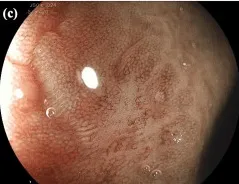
Upper endoscopy after anastrozole and palbociclib therapy. Magnifying blue laser imaging shows a shrinkage of an irregular surface pattern with irregular microvasculature in the tumor lesion (c).
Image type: endoscopy (gi_endoscopy)